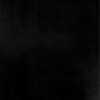
Label: dusty